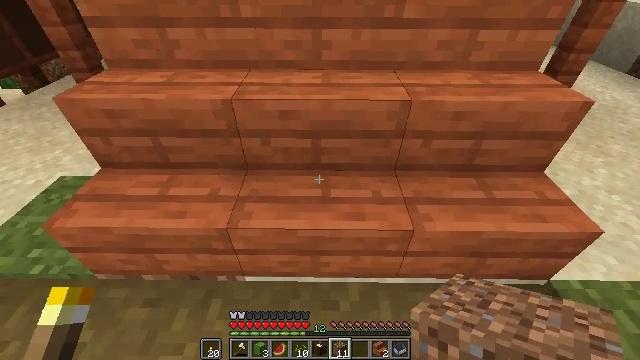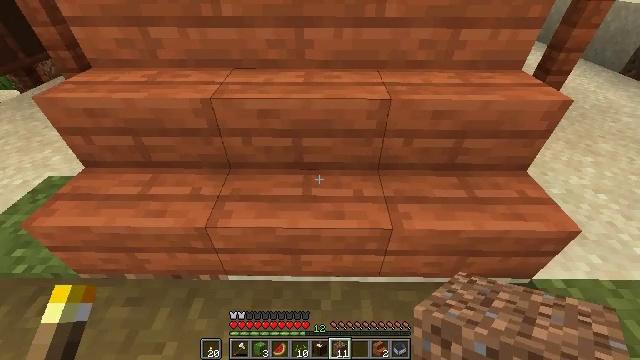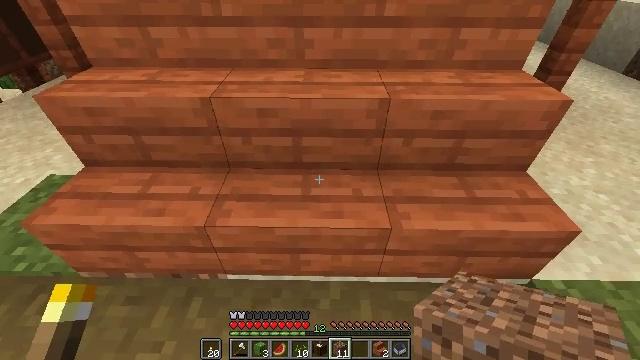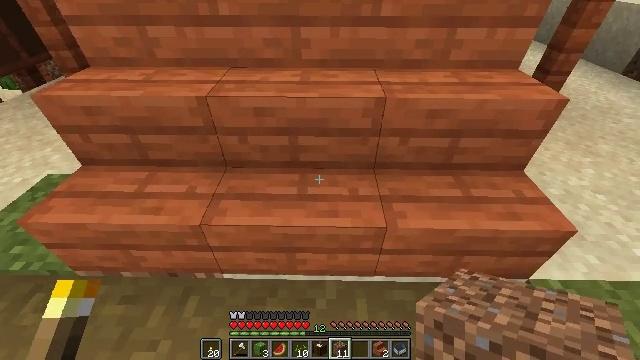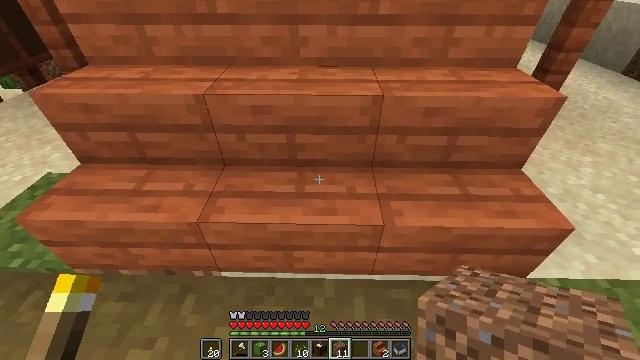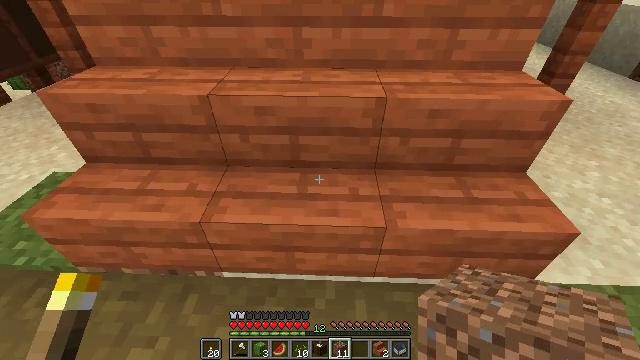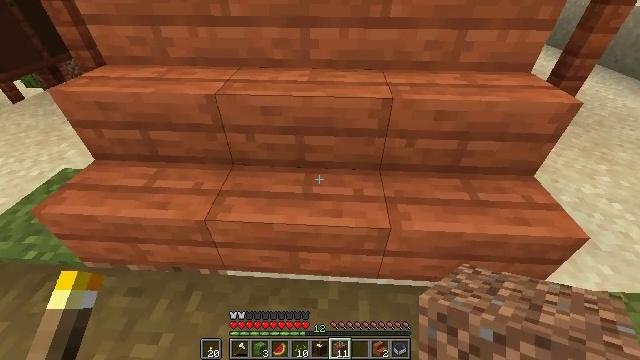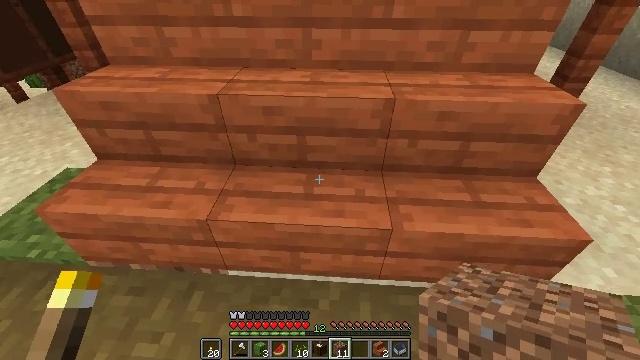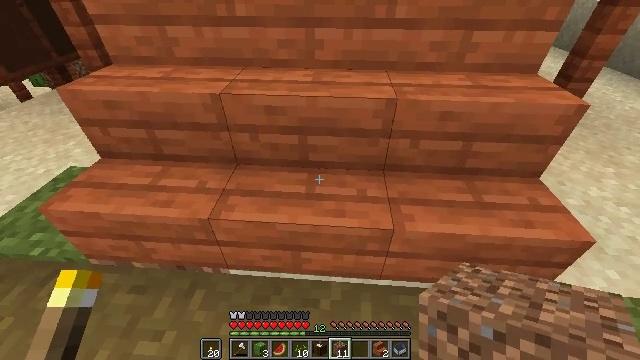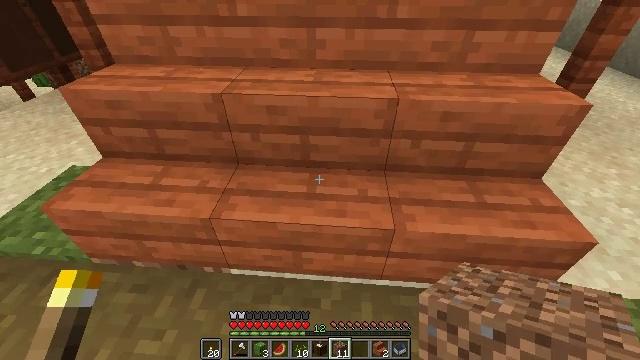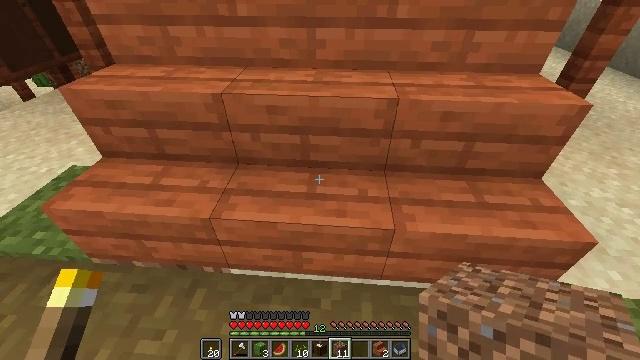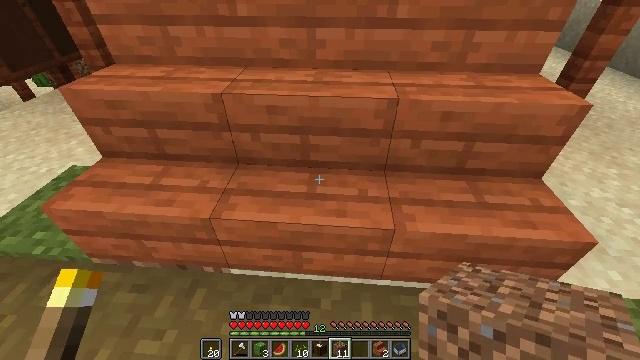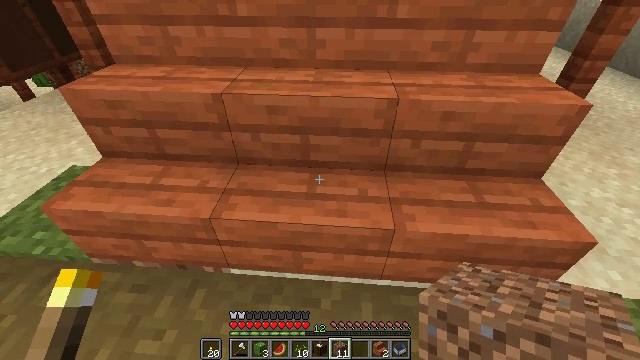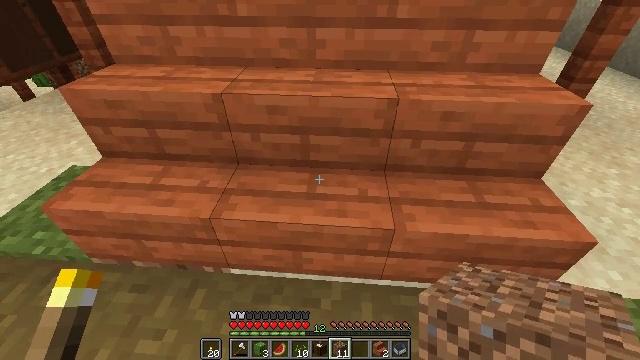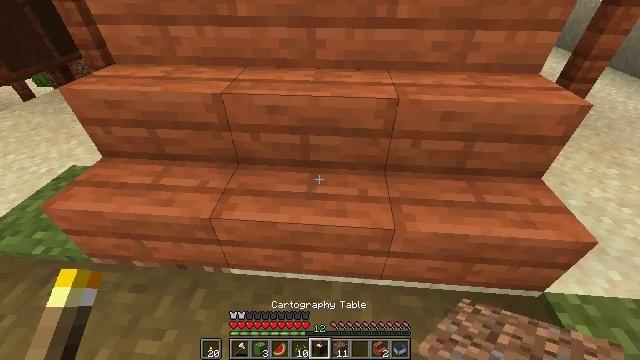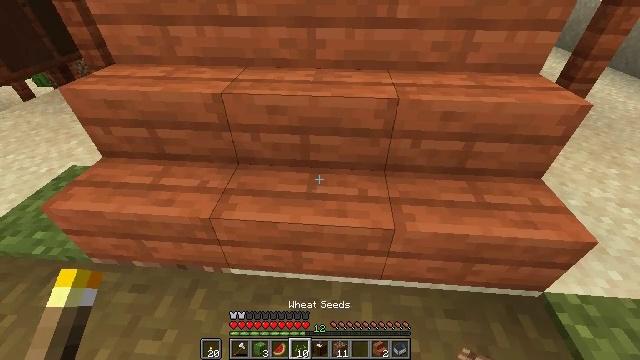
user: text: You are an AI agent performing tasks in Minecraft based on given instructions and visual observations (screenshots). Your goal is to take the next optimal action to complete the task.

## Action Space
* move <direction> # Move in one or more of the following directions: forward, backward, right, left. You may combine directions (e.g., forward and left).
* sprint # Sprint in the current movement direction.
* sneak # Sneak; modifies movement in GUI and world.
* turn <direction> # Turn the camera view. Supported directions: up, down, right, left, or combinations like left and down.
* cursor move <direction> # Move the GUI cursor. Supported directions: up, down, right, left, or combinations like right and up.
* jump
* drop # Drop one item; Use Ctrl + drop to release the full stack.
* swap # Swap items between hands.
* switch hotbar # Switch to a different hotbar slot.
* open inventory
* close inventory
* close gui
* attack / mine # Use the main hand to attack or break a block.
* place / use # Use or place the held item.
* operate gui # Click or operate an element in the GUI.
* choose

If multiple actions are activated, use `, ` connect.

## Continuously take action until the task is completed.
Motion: motion action
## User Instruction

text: Gather some acacia stairs by mining.
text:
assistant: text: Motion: no_op
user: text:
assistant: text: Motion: no_op
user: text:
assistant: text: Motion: no_op
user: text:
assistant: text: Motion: no_op
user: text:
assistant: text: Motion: no_op
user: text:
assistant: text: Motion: turn left
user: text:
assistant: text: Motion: no_op
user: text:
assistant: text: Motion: no_op
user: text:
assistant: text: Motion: no_op
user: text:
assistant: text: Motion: no_op
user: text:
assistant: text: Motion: no_op
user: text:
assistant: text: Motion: no_op
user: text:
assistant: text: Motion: no_op
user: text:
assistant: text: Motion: no_op
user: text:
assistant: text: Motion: no_op
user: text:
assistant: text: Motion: no_op
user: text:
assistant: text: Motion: no_op
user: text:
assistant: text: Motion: no_op
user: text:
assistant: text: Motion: no_op
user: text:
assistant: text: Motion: no_op
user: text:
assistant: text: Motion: no_op
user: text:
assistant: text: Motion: no_op
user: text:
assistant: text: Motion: no_op
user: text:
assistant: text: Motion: no_op
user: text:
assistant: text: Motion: no_op
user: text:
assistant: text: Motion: no_op
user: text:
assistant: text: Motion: no_op
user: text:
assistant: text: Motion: no_op
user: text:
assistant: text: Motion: no_op
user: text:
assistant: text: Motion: no_op